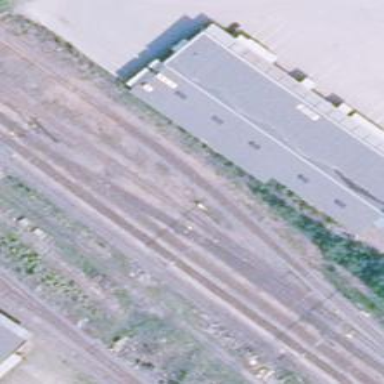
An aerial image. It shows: Railway signal.